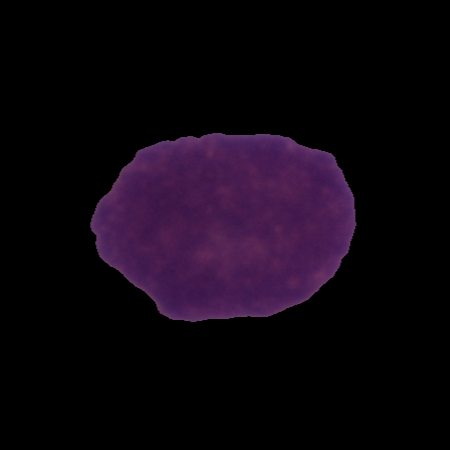
Label: cancer